Question: I have recently been handed a legacy AIR for mobile project built with Flash CC and AIR 15.
The project has a few native extension libraries that are shown in the publish settings under libraries like so:

My app_android-app.xml
looks like this before i publish:
'''
<?xml version="1.0" encoding="utf-8" standalone="no" ?>
<application xmlns="http://ns.adobe.com/air/application/15.0">
<id>com.mypackage.cfsidekick</id>
<versionNumber>1.1.4</versionNumber>
<versionLabel/>
<filename>SHOP!</filename>
<description>
</description>
<name>
<text xml:lang="en">SHOP!</text>
<text xml:lang="fr">SHOPPING ULTIME!</text>
</name>
<copyright/>
<initialWindow>
<content>app_android.swf</content>
<systemChrome>standard</systemChrome>
<transparent>false</transparent>
<visible>true</visible>
<fullScreen>false</fullScreen>
<aspectRatio>portrait</aspectRatio>
<renderMode>cpu</renderMode>
<softKeyboardBehavior>pan</softKeyboardBehavior>
<autoOrients>false</autoOrients></initialWindow>
<icon>
<image36x36>icon/Shop_36x36.png</image36x36>
<image48x48>icon/Shop_48x48.png</image48x48>
<image72x72>icon/Shop_72x72.png</image72x72>
<image96x96>icon/Shop_96x96.png</image96x96>
</icon>
<customUpdateUI>false</customUpdateUI>
<allowBrowserInvocation>false</allowBrowserInvocation>
<android>
<manifestAdditions><![CDATA[<manifest>
<uses-permission android:name="android.permission.INTERNET"/>
<uses-permission android:name="android.permission.WRITE_EXTERNAL_STORAGE"/>
<uses-permission android:name="android.permission.ACCESS_FINE_LOCATION"/>
<uses-permission android:name="android.permission.ACCESS_COARSE_LOCATION"/>
<uses-permission android:name="android.permission.CAMERA"/>
<application>
<activity android:name="com.facebook.LoginActivity"
android:theme="@android:style/Theme.Translucent.NoTitleBar" android:label="Login"/>
<provider android:authorities="com.facebook.app.NativeAppCallContentProviderSOMENUMBER"
android:name="com.facebook.NativeAppCallContentProvider" />
<meta-data android:name="com.blueband.cfsidekick.ApplicationId" android:value="SOMENUMBER"/>
</application>
</manifest>]]></manifestAdditions>
</android>
<supportedLanguages>en fr</supportedLanguages>
<extensions>
<extensionID>com.freshplanet.AirAlert</extensionID>
<extensionID>com.milkmangames.extensions.GoViral</extensionID>
</extensions>
</application>
'''
But when i publish none of the extensions exist in the file anymore and none of the ANEs work.
the resulting app_android-app.xml looks like this after build:
'''
<?xml version="1.0" encoding="utf-8" standalone="no"?>
<application xmlns="http://ns.adobe.com/air/application/15.0">
<id>com.mypackage.cfsidekick</id>
<versionNumber>1.1.4</versionNumber>
<versionLabel></versionLabel>
<filename>CF SHOP!</filename>
<description>
</description>
<name>
<text xml:lang="en">SHOP!</text>
<text xml:lang="fr">SHOPPING ULTIME!</text>
</name>
<copyright></copyright>
<initialWindow>
<content>app_android.swf</content>
<systemChrome>standard</systemChrome>
<transparent>false</transparent>
<visible>true</visible>
<fullScreen>false</fullScreen>
<aspectRatio>portrait</aspectRatio>
<renderMode>cpu</renderMode>
<softKeyboardBehavior>pan</softKeyboardBehavior>
<autoOrients>false</autoOrients>
</initialWindow>
<icon>
<image36x36>icon/Shop_36x36.png</image36x36>
<image48x48>icon/Shop_48x48.png</image48x48>
<image72x72>icon/Shop_72x72.png</image72x72>
<image96x96>icon/Shop_96x96.png</image96x96>
</icon>
<customUpdateUI>false</customUpdateUI>
<allowBrowserInvocation>false</allowBrowserInvocation>
<android>
<manifestAdditions><![CDATA[<manifest><uses-permission android:name="android.permission.INTERNET"/><uses-permission android:name="android.permission.WRITE_EXTERNAL_STORAGE"/><uses-permission android:name="android.permission.ACCESS_FINE_LOCATION"/><uses-permission android:name="android.permission.ACCESS_COARSE_LOCATION"/><uses-permission android:name="android.permission.CAMERA"/></manifest>]]></manifestAdditions>
</android>
<supportedLanguages>en fr</supportedLanguages>
</application>
'''
Does anyone know why?
I have not worked with flash in like 5 years and am lost.
any help appreciated.
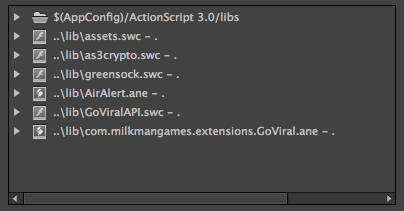
Answer: Are you using Flash Pro CC as the IDE?
If so could you check that in the target settings for Android > Permissions tab > that the 'Manually manage permissions' checkbox is ticked before you publish the app.
Also, possibly move the ANE's to a new location on your drive and reset the paths to them in the Library Path pane.